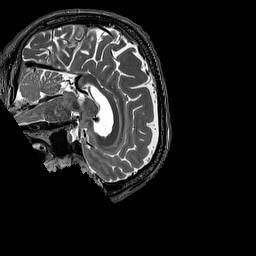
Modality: T2w
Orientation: sagittal
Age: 72
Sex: male
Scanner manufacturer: siemens
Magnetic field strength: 3 T
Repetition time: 3.2 s
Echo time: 0.567 s